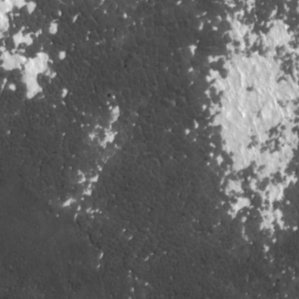
Label: frost